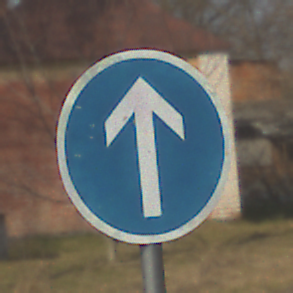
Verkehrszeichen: VorgeschriebeneFahrtrichtungGeradeaus
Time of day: MorningAfternoon
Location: Outdoor (Suburban)
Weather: PartlyCloudy
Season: NotSpecified
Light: Natural